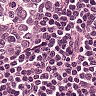
Metastatic tissue present: no